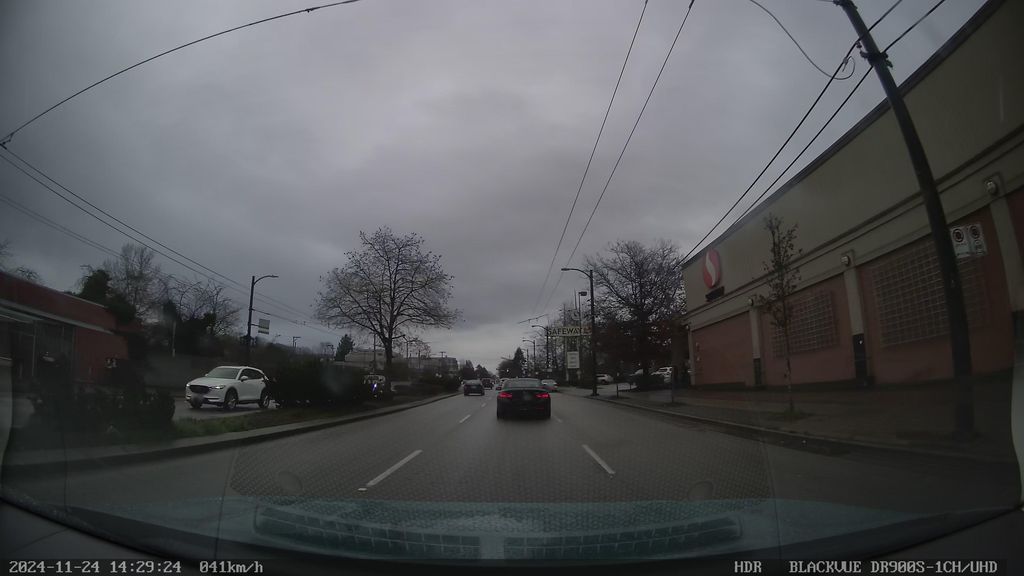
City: vancouver